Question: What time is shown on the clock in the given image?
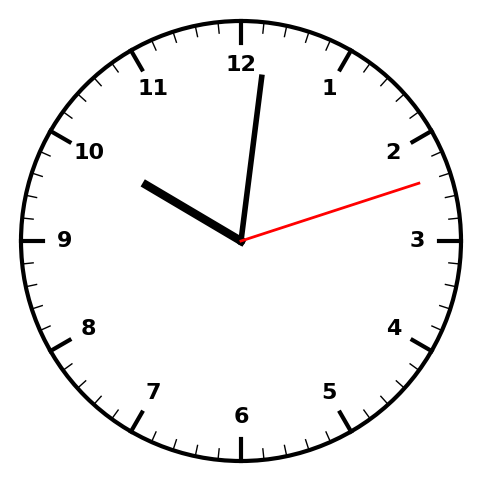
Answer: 10:01:12